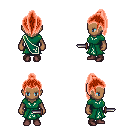
a pixel art fantasy rpg character, female body template, human, dark skin, sash dress, magenta pants, red long topknot hairstyle, maroon shoes, dagger, four views (front, back, left, right), 2x2 character sprite sheet, small pixel art, hard edges, no anti-aliasing